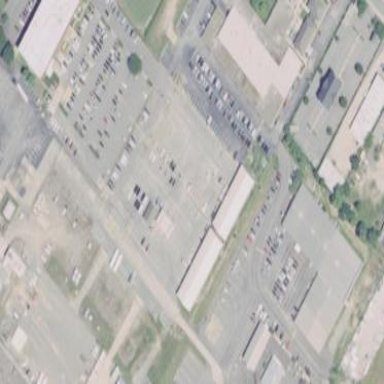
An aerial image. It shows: Parking area.